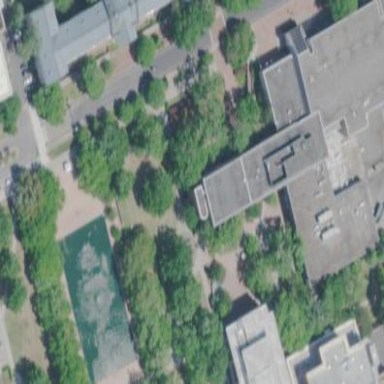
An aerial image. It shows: University building.